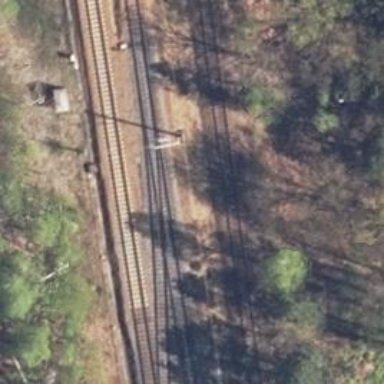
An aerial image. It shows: Rail yard with electrified contact lines for railway operations.